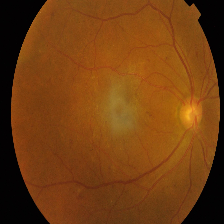
Diabetic retinopathy grade: Proliferative DR